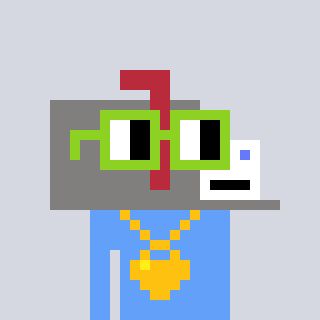
a pixel art character with square light green glasses, a mailbox-shaped head and a blue-colored body on a cool background